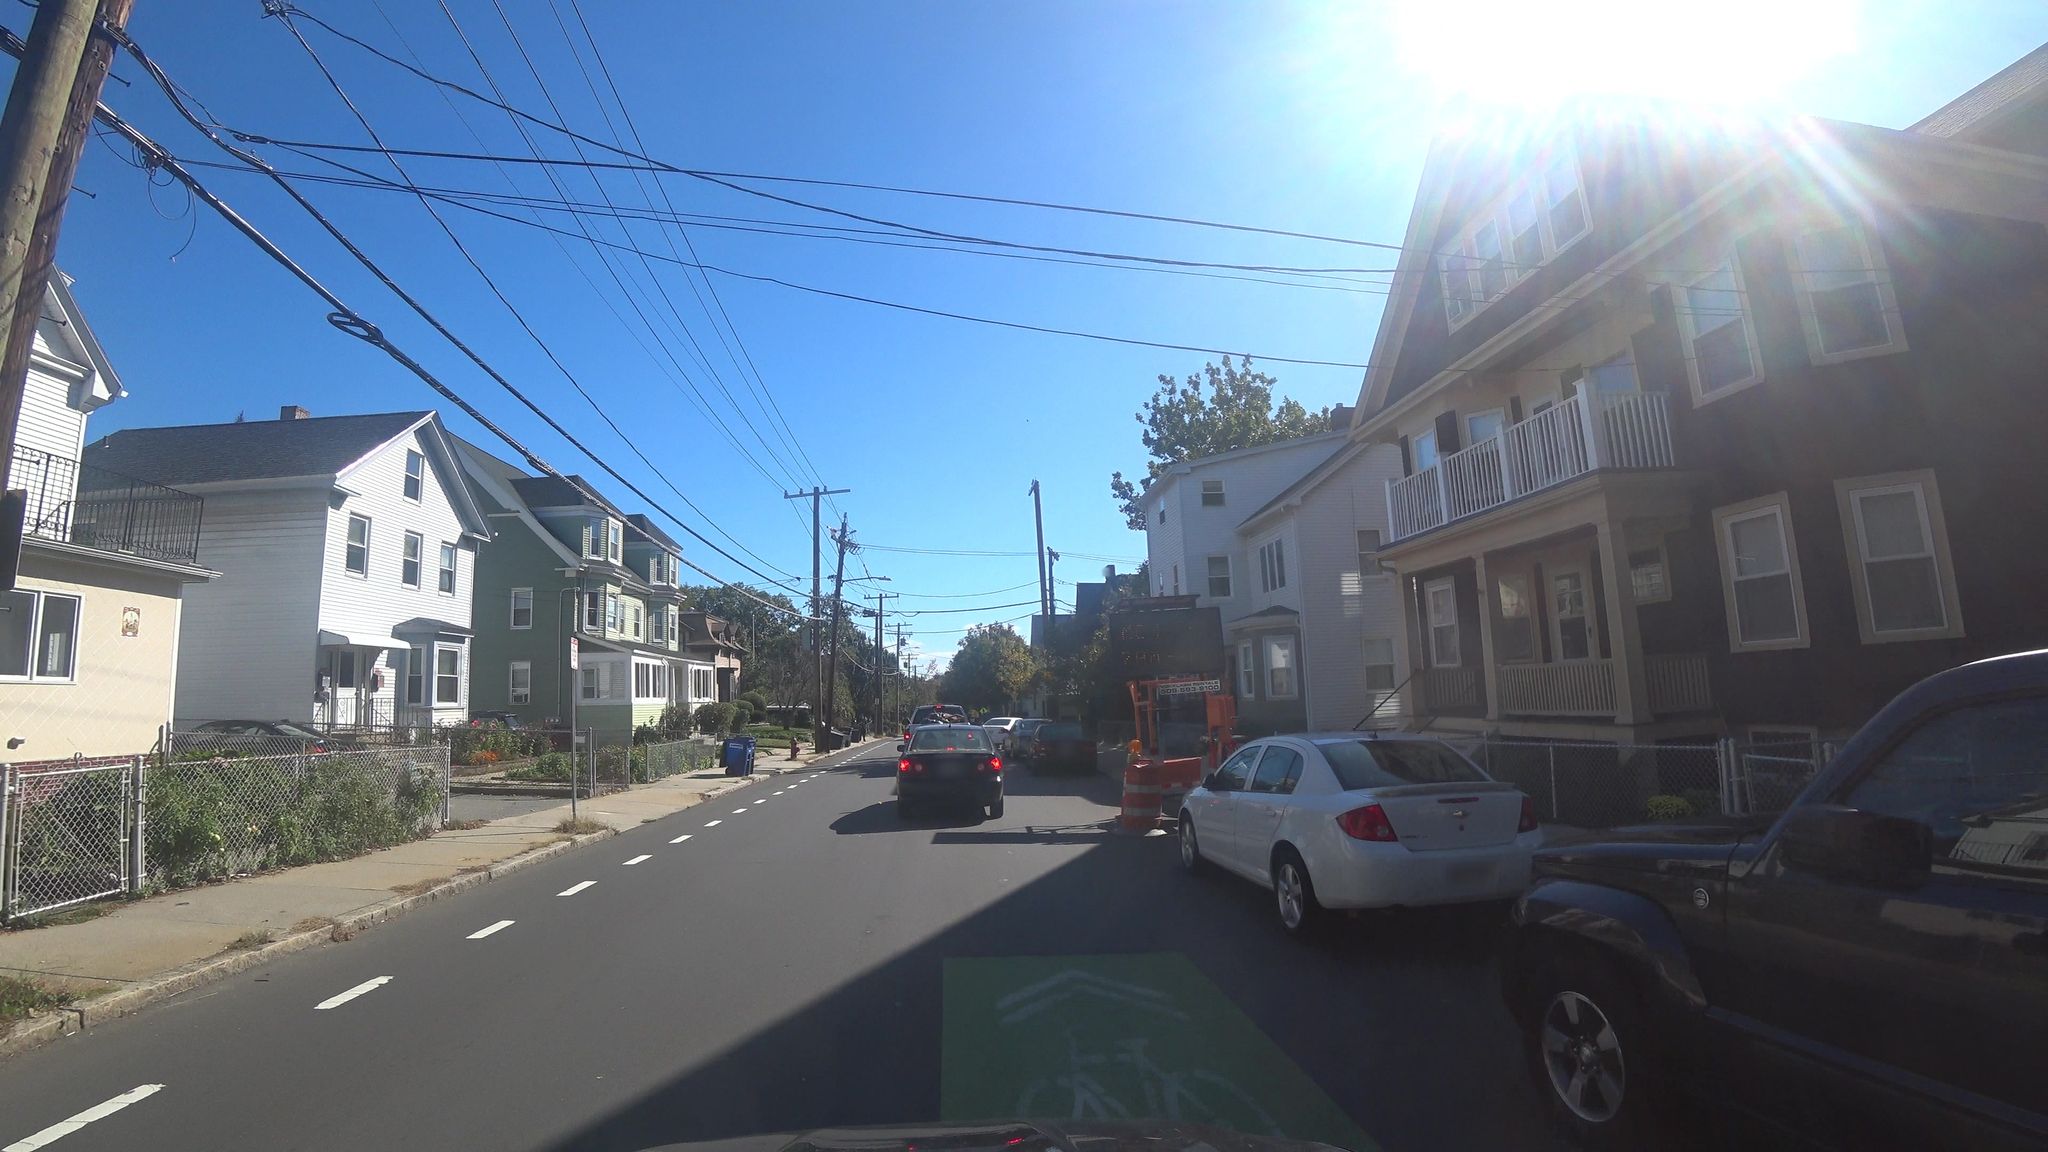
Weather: clear
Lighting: day
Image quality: good
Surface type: driving surface
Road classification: footway
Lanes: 2
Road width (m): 13.7
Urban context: urban centre
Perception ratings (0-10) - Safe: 4.46, Lively: 4.76, Beautiful: 6.11, Boring: 6.45, Depressing: 3.04, Wealthy: 6.4